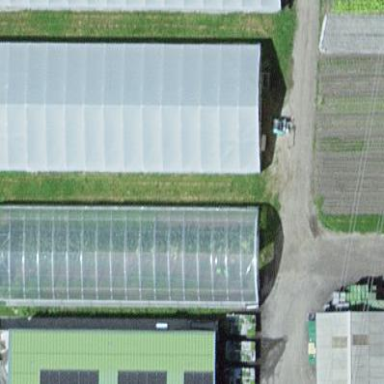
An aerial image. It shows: Greenhouse.